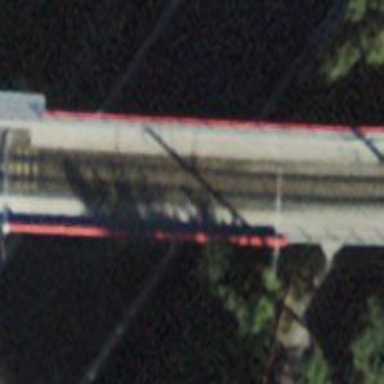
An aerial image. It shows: Narrow-gauge railway viaduct with electrified tracks using contact line.